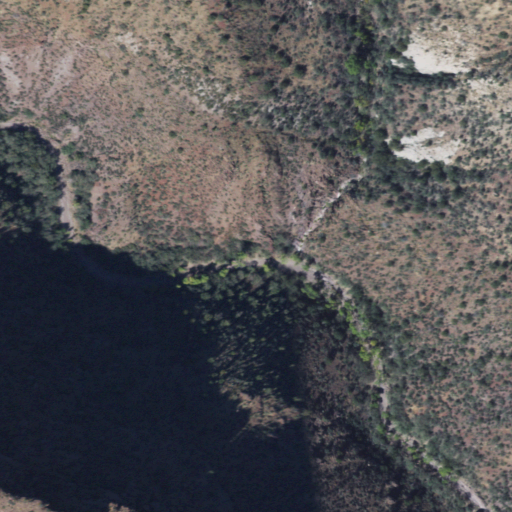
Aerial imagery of valley in Arizona named Sam Canyon containing only shrub